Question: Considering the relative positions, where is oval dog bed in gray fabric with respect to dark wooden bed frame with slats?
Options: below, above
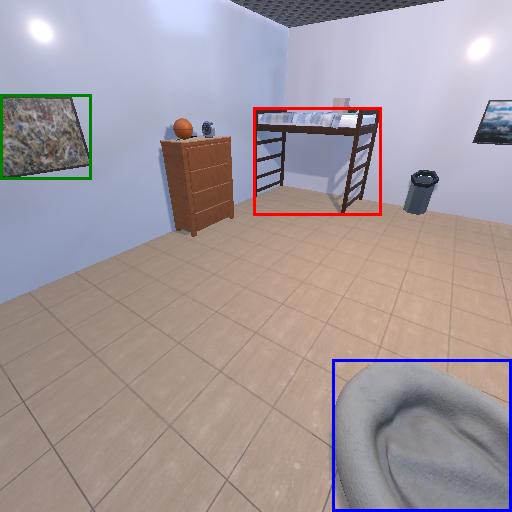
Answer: below